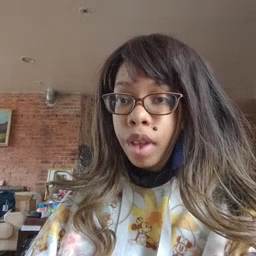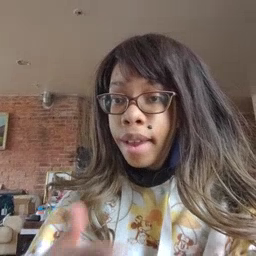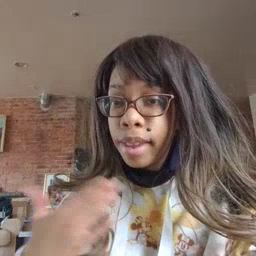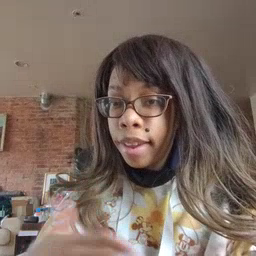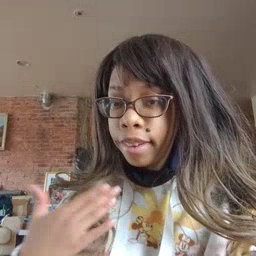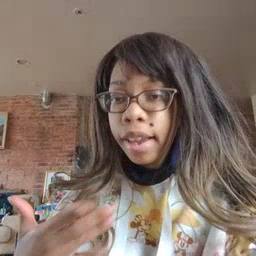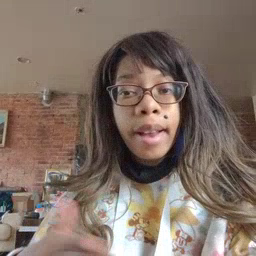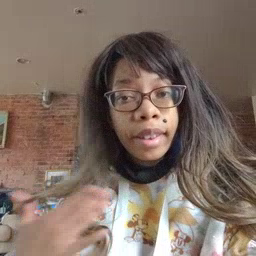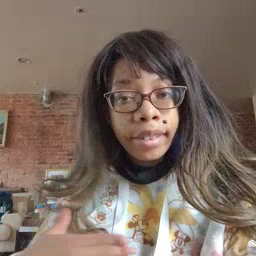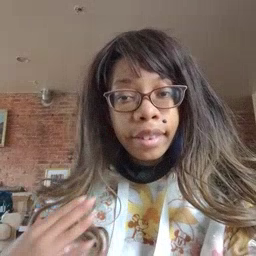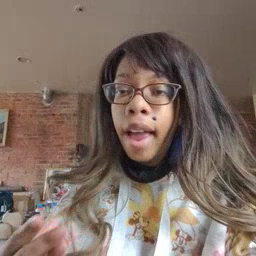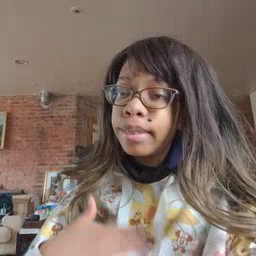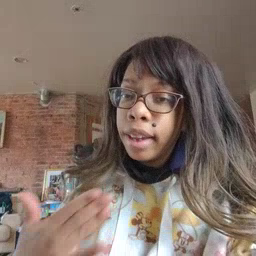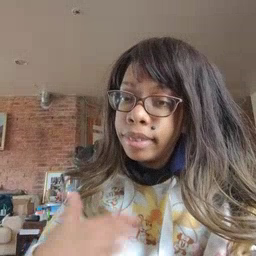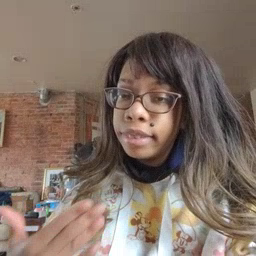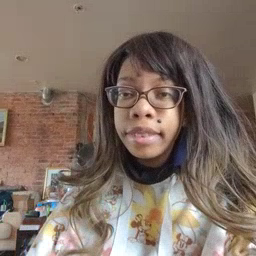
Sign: happy